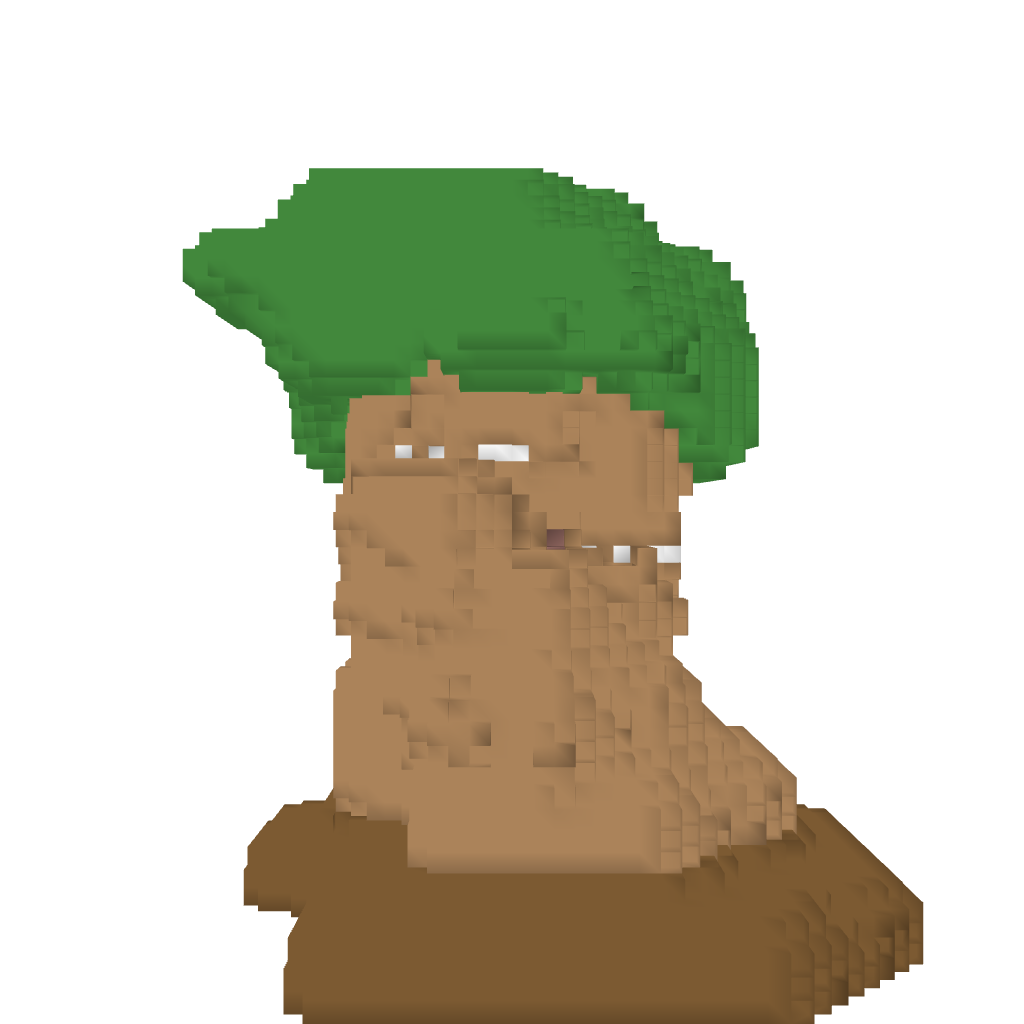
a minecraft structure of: Treehouse good quality